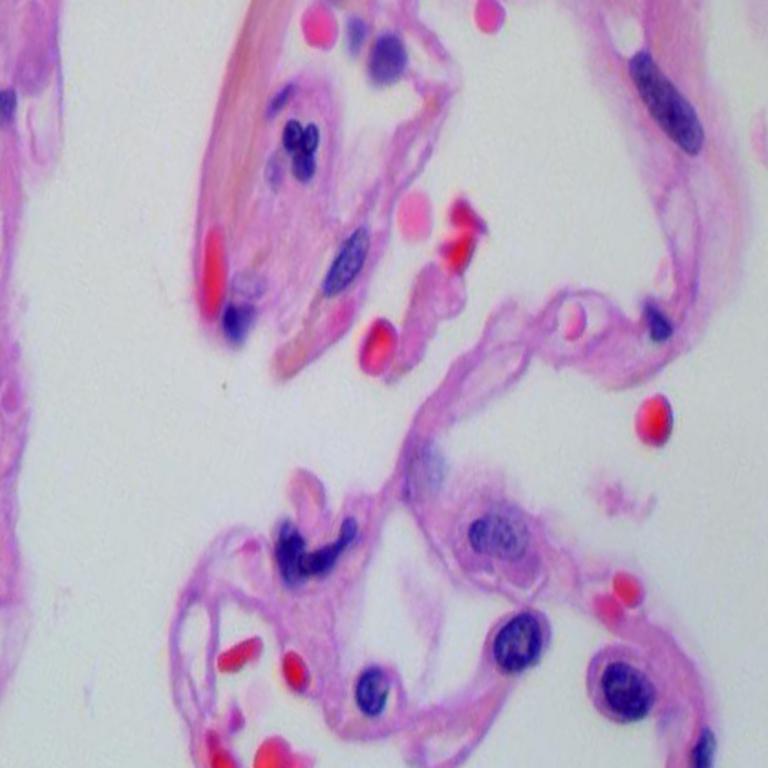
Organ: lung
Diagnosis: benign